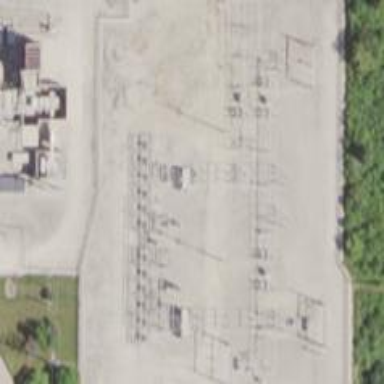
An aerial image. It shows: Transmission level substation.